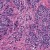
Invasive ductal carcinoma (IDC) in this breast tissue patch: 1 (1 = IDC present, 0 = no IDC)